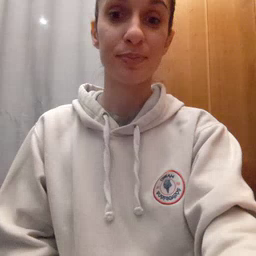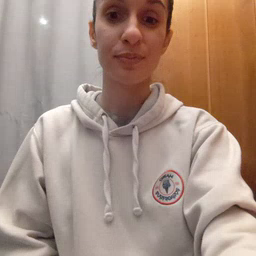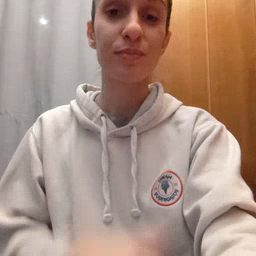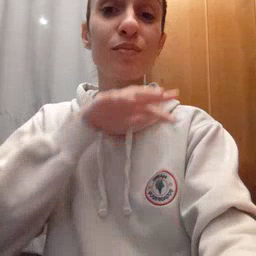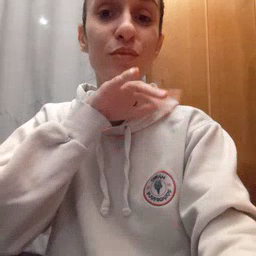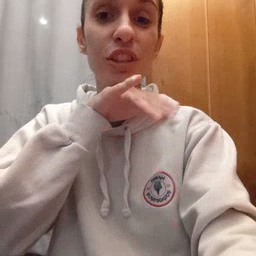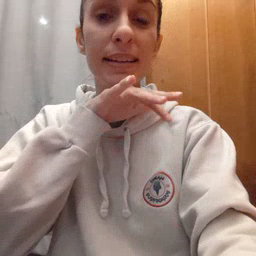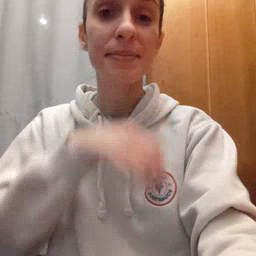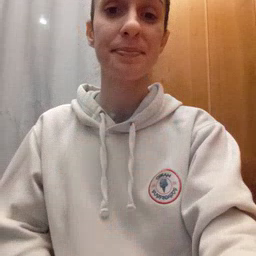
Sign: dirty